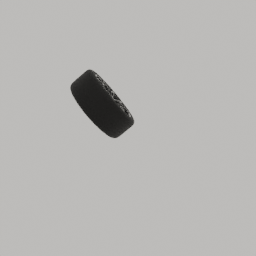
Label: mechanical